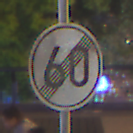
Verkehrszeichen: EndeGeschwindigkeit60
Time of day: Night
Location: Outdoor (Urban)
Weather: PartlyCloudy
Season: NotSpecified
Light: Natural